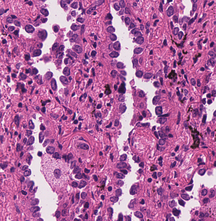
Tumor epithelial tissue: yes
Tumor-associated stroma tissue: yes
Normal tissue: no